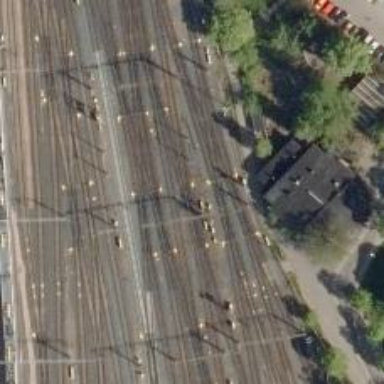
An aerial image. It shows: Railway crossing.